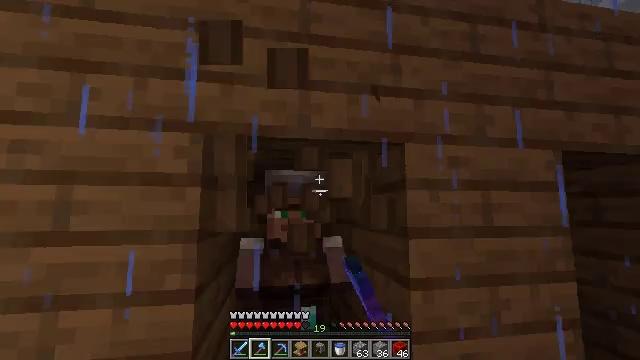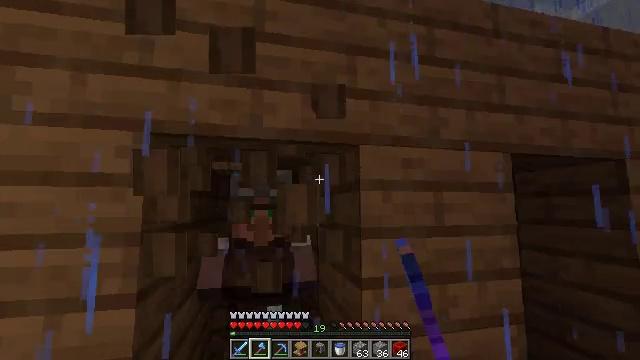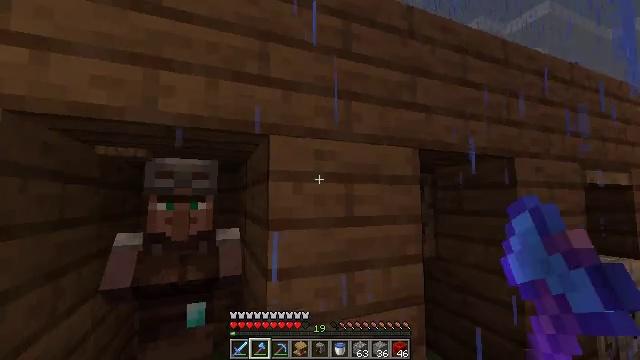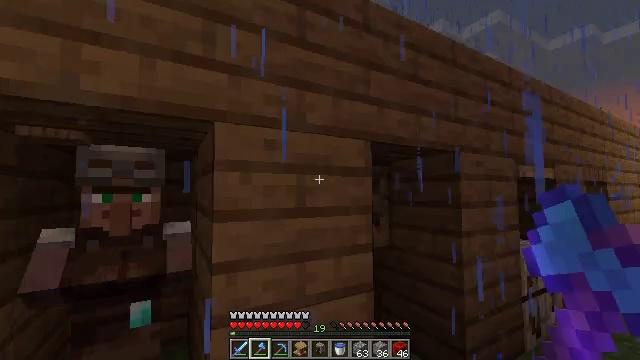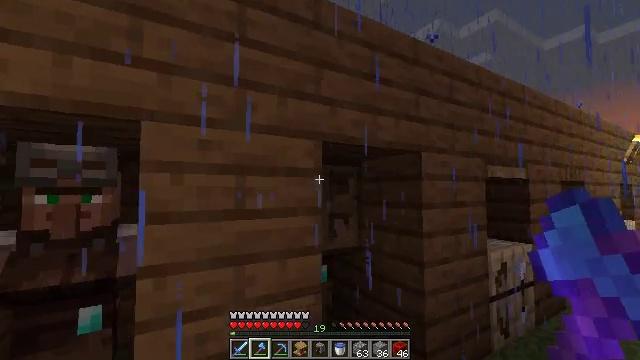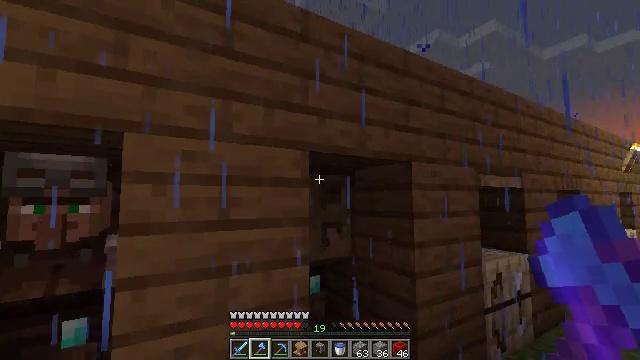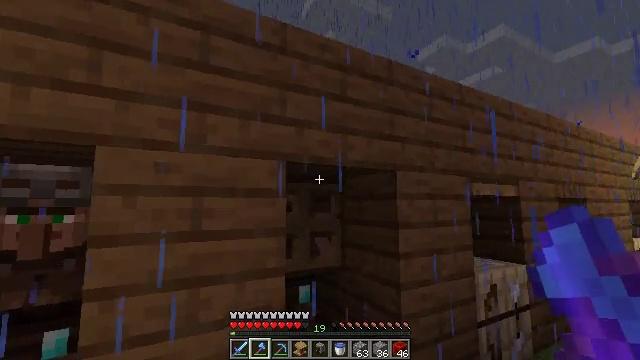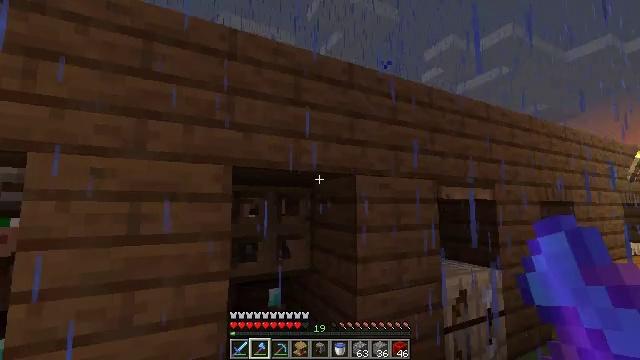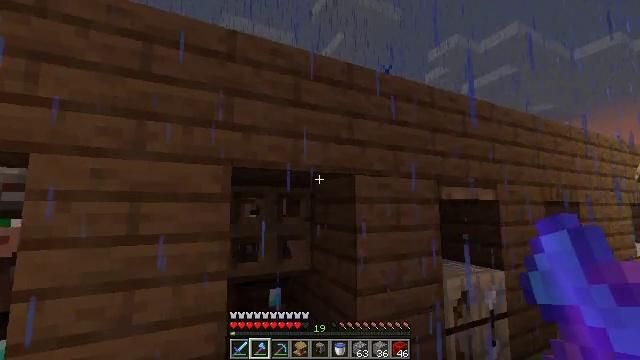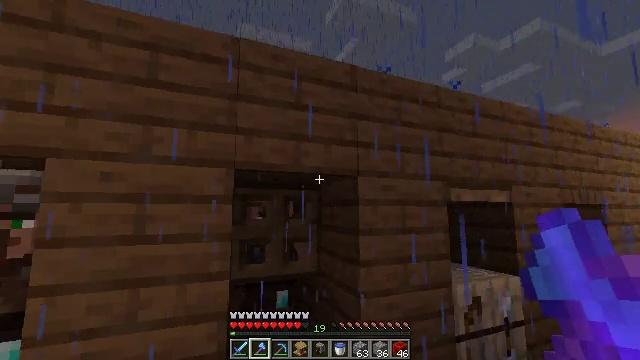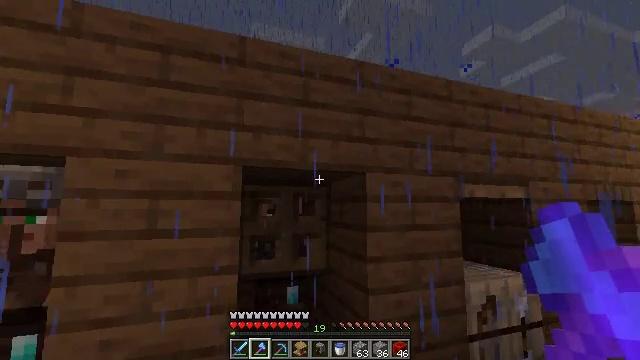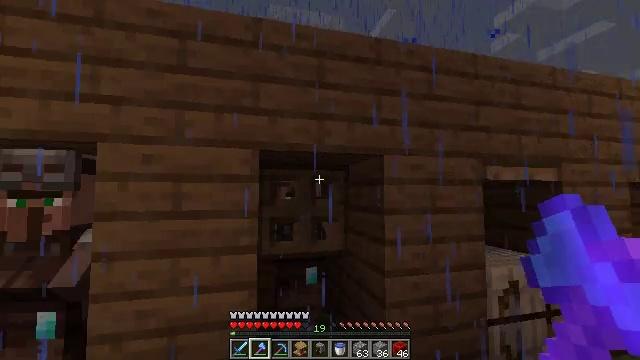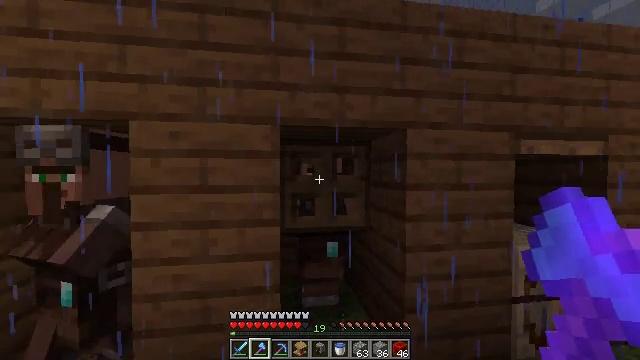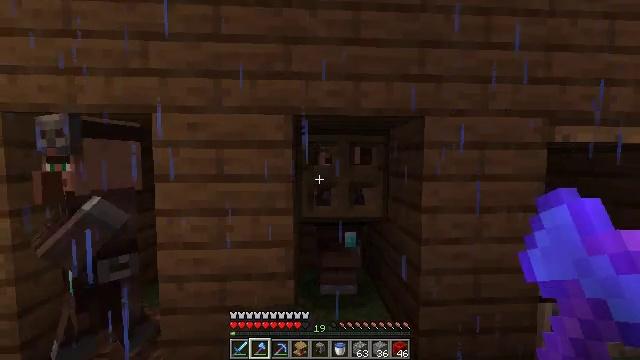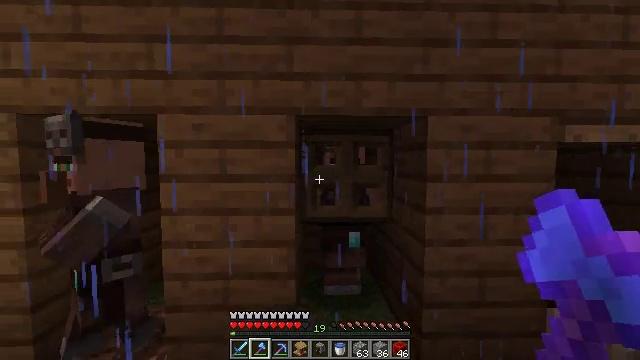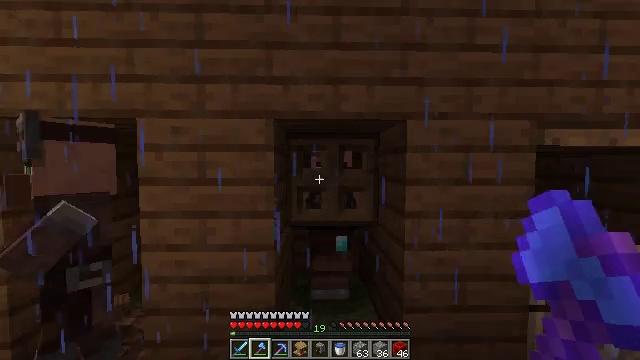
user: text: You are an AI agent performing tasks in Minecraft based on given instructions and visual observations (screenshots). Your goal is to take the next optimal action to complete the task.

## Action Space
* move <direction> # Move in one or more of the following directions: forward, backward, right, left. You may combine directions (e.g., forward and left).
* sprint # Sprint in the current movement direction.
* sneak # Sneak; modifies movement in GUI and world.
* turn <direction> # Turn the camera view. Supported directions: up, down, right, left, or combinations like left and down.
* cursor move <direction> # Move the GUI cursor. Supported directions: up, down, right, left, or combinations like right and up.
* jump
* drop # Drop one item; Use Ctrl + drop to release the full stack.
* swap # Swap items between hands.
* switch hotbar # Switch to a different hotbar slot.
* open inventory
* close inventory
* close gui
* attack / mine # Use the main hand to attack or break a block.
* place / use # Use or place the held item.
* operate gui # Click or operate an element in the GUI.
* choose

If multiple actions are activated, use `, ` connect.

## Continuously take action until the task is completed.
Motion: motion action
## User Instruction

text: Break the oak trapdoor to collect it.
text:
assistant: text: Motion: move right, turn right
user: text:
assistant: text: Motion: move right, turn right and down
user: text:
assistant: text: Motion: move right, turn right and down
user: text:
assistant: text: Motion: move right
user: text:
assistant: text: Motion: move right, turn up
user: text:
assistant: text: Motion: move right, turn left and up
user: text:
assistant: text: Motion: move right, turn left
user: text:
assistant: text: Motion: no_op
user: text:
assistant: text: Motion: turn left
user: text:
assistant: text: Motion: turn left
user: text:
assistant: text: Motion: turn left and down
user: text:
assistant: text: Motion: turn left and down
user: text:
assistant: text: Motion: move right, turn left and down
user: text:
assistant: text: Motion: move right, turn left
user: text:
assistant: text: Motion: move right
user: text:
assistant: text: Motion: move right
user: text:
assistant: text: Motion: turn left and up, attack / mine
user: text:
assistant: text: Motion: turn left and up, attack / mine
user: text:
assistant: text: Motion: attack / mine
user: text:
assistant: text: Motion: attack / mine
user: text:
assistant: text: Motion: attack / mine
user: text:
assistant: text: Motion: attack / mine
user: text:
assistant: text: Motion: attack / mine
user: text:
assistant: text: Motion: attack / mine
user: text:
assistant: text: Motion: no_op
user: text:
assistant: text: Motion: no_op
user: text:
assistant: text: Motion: no_op
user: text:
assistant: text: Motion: attack / mine
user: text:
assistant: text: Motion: attack / mine